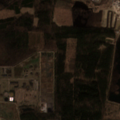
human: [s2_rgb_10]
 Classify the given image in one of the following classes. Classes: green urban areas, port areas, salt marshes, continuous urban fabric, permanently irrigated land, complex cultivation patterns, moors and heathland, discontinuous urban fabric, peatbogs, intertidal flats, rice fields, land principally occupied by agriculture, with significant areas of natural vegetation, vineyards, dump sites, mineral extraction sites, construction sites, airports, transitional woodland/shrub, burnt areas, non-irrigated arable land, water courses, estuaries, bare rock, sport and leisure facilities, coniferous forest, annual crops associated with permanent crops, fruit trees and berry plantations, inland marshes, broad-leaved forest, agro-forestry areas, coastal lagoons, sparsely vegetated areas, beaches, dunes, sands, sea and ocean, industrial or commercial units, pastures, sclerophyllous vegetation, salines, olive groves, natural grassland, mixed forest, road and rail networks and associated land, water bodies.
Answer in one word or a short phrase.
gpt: industrial or commercial units, pastures, land principally occupied by agriculture, with significant areas of natural vegetation, coniferous forest, transitional woodland/shrub, water bodies